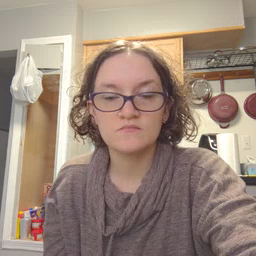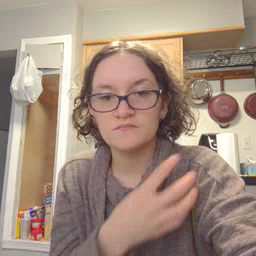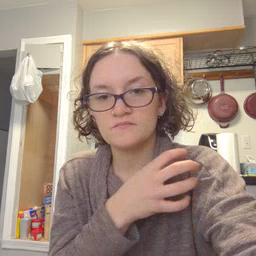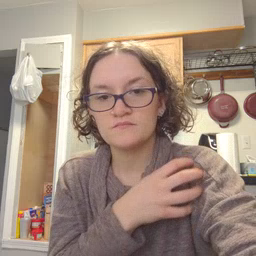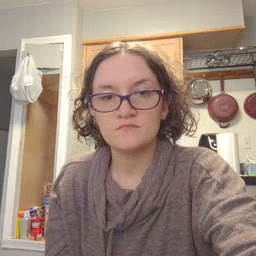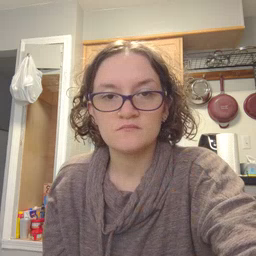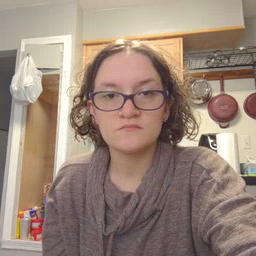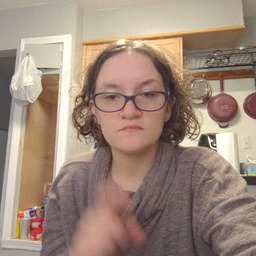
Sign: police